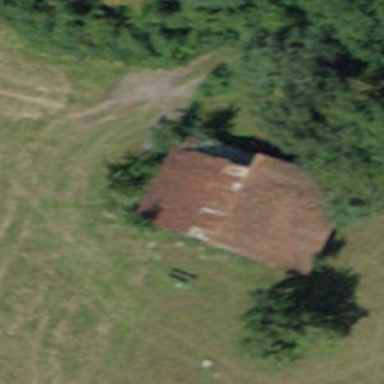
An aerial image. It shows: Rural barn.